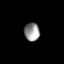
Tissue: prostate
Cell type: T cells
Senescence score: 0.3448
Nuclear area (px): 274
Mean DAPI intensity: 148.077